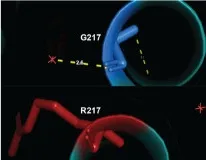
In silico analysis of c.649G>A (p. Gly217Arg) and c.706A>G (p. Arg236Gly) mutations on the ORC1 protein structure and function. (B)
In silico validation of the two SLC25A15 gene mutations identified.
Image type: radiology (ct)